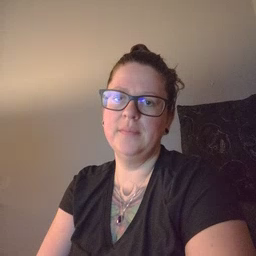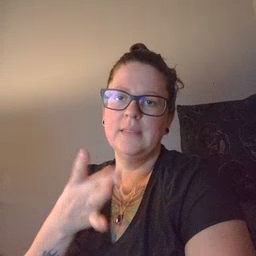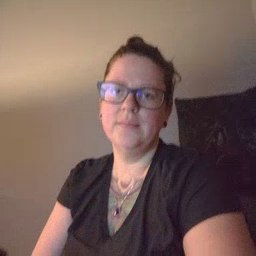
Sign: hate